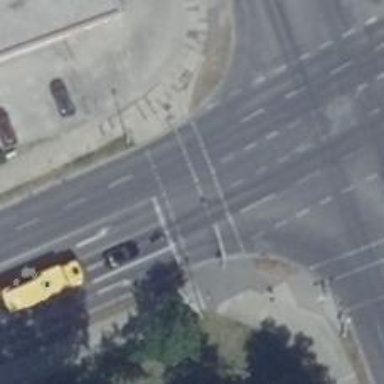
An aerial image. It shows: Traffic signals at road crossing.